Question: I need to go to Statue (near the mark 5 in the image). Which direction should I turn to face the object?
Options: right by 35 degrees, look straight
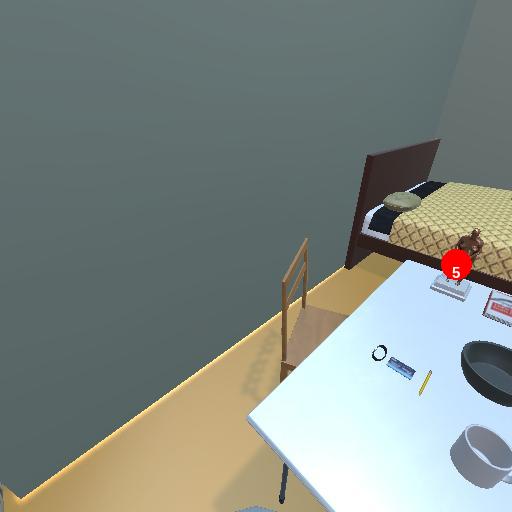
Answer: right by 35 degrees